Interaction volume radius: 5 \u00c5
Interaction volume height: 10 \u00c5
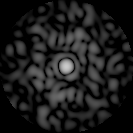
Disorder parameter: 0.908